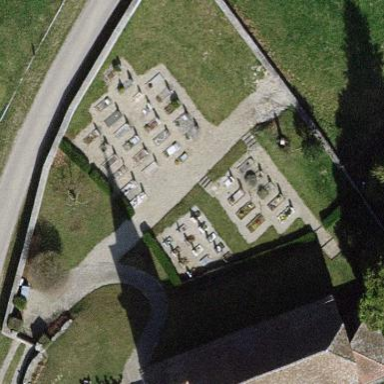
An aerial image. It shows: Cemetery.